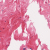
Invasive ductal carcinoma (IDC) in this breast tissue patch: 0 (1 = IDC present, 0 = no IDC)